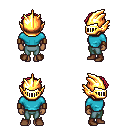
a pixel art fantasy rpg character, female body template, human, dark skin, teal long-sleeve shirt, teal pants, ruby red curly afro hairstyle, gold helm, leather bracers, brown shoes, four views (front, back, left, right), 2x2 character sprite sheet, small pixel art, hard edges, no anti-aliasing